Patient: sex F, age 68
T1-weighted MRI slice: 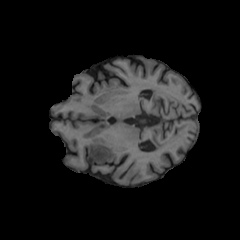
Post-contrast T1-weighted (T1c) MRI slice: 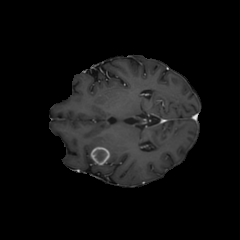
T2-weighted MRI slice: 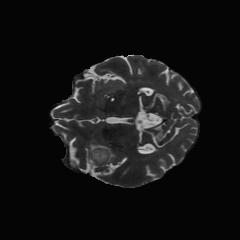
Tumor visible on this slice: yes
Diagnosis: Glioblastoma, IDH-wildtype
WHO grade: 4